Interaction volume radius: 5 \u00c5
Interaction volume height: 35 \u00c5
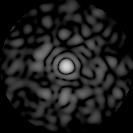
Disorder parameter: 0.8434